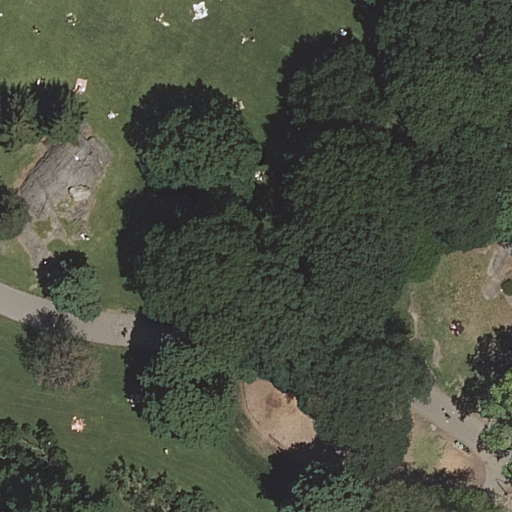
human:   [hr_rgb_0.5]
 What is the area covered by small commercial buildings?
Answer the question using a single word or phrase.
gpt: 0m2

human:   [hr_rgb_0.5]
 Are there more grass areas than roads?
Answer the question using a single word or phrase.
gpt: no

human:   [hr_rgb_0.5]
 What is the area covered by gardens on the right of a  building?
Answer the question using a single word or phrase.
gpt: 0m2

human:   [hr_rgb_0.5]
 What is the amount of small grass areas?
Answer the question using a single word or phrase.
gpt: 1

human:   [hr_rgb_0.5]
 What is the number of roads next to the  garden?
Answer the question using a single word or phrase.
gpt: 2

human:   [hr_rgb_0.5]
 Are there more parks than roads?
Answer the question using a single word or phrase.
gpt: no

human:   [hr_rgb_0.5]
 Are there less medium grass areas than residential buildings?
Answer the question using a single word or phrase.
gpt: no

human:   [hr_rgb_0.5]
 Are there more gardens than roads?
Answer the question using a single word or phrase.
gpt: no

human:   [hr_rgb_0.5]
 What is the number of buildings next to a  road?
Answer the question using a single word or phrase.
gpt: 0

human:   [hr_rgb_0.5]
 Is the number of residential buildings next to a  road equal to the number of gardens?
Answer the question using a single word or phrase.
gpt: no

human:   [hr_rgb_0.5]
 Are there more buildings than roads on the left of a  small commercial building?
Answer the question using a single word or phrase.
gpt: no

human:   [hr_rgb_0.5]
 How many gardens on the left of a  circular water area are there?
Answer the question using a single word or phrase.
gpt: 0

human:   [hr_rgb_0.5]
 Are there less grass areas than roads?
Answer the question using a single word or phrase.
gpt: yes

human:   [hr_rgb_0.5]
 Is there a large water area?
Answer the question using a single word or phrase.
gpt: no

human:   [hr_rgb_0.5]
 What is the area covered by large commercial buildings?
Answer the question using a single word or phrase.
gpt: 0m2

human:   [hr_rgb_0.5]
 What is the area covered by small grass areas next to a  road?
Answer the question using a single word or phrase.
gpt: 0m2

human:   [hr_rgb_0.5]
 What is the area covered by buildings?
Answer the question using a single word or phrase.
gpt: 0m2

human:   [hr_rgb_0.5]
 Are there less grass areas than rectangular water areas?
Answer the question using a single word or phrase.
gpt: no

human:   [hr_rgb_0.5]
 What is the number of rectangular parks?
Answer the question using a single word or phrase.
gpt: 1

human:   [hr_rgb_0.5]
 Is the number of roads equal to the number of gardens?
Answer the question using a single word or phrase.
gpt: no

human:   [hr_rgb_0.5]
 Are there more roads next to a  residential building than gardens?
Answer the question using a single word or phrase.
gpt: no

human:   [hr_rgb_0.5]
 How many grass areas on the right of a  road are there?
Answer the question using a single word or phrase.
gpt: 1

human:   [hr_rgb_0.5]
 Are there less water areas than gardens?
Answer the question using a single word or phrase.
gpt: yes

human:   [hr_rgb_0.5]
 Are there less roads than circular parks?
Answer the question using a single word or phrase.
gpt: no

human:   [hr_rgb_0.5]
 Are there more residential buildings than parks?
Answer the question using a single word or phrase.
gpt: no

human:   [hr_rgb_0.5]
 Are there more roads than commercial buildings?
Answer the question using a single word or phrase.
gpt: yes

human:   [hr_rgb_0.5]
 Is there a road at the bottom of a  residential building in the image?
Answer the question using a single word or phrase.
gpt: no

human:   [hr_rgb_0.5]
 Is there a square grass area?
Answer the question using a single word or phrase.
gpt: no

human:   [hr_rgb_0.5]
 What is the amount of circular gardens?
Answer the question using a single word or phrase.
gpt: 0

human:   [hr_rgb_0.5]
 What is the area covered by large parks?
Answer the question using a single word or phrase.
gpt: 10627m2

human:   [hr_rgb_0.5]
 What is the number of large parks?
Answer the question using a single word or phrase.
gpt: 1

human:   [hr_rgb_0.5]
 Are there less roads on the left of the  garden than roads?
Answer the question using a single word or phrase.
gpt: yes

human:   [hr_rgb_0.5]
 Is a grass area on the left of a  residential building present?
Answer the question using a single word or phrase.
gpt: no

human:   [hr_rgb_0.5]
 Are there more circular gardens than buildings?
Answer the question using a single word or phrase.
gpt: no

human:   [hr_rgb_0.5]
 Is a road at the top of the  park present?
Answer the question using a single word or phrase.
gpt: no

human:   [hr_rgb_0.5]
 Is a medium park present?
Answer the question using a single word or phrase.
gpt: no